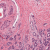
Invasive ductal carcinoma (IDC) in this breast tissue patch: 1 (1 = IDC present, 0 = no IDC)